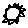
Label: sun